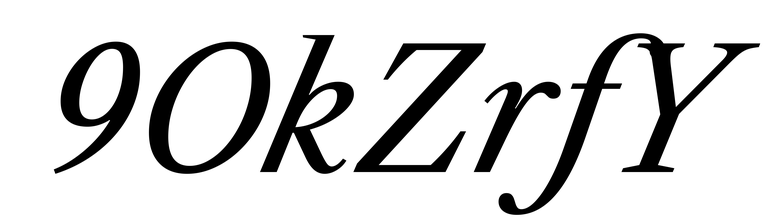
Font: LibreCaslonText-Italic_Italic